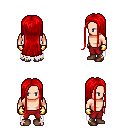
a pixel art fantasy rpg character, male body template, human, light skin, white tattered cape, red pants, red extra-long hairstyle, gold gloves, brown shoes, four views (front, back, left, right), 2x2 character sprite sheet, small pixel art, hard edges, no anti-aliasing